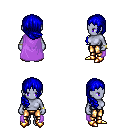
a pixel art fantasy rpg character, female body template, dark elf, purple skin, lavender cape, gold greaves, blue right-swept hairstyle, bracelets, gold boots, four views (front, back, left, right), 2x2 character sprite sheet, small pixel art, hard edges, no anti-aliasing